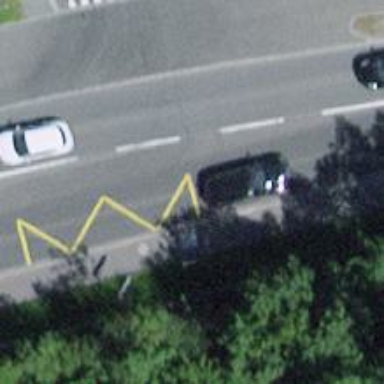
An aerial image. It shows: Public transport stop position.